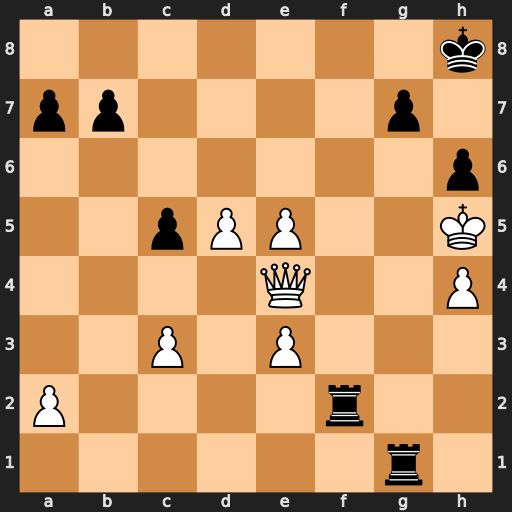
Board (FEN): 7k/pp4p1/7p/2pPP2K/4Q2P/2P1P3/P4r2/6r1
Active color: w
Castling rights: -
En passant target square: -
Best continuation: e6 Rh2 Qf5 g6+ Qxg6 Rxg6 Kxg6